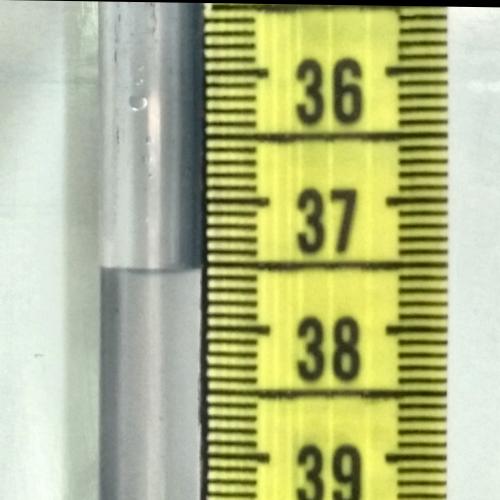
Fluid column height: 37.5 cm